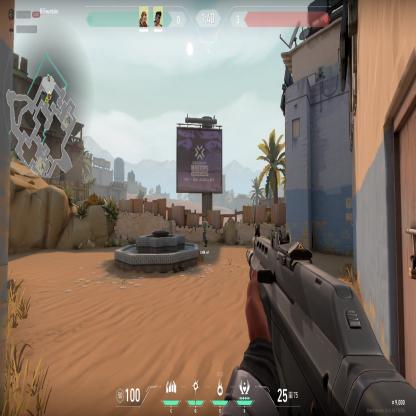
Label: teammate